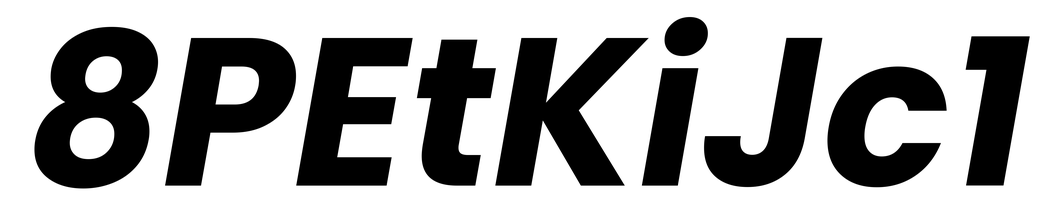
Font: Poppins-BoldItalic